Question: I am trying to resize image canvas (as in Photoshop) by adding transparency around it. Somehow added part of the image is always black.
'''
if ($this->image_library == 'gd2' AND function_exists('imagecreatetruecolor'))
{
$create = 'imagecreatetruecolor';
$copy = 'imagecopyresampled';
}
else
{
$create = 'imagecreate';
$copy = 'imagecopyresized';
}
$dst_img = $create($this->width, $this->height);
if ($this->image_type == 3) // png we can actually preserve transparency
{
//teorethicaly image should be transparent?
$trans_colour = imagecolorallocatealpha($dst_img, 0, 0 ,0, 127);
imagefill($dst_img, 0, 0, $trans_colour);
imagealphablending($dst_img, FALSE);
imagesavealpha($dst_img, TRUE);
}
$copy($dst_img, $src_img, 0, 0, $this->x_axis, $this->y_axis, $this->width, $this->height, $this->orig_width, $this->orig_height);
'''
If I remove '$copy' and save new image only, it is transparent but if I merge both images the background is always black:

How I can have transparent background in that situation?
Thanks in advance!
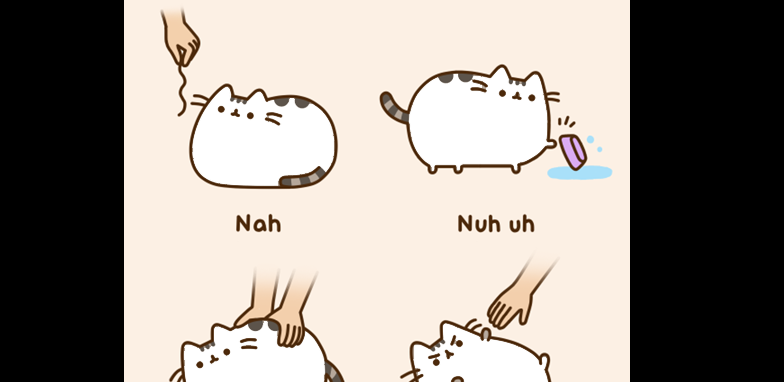
Answer: <URL> How to preserve transparency when resizing PNG using Perl and GD.